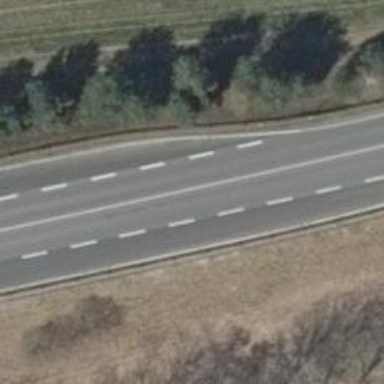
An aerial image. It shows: Asphalt road designated as trunk highway.